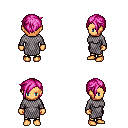
a pixel art fantasy rpg character, female body template, human, tanned skin, chain mail, gold greaves, pink pixie cut hairstyle, four views (front, back, left, right), 2x2 character sprite sheet, small pixel art, hard edges, no anti-aliasing